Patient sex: F
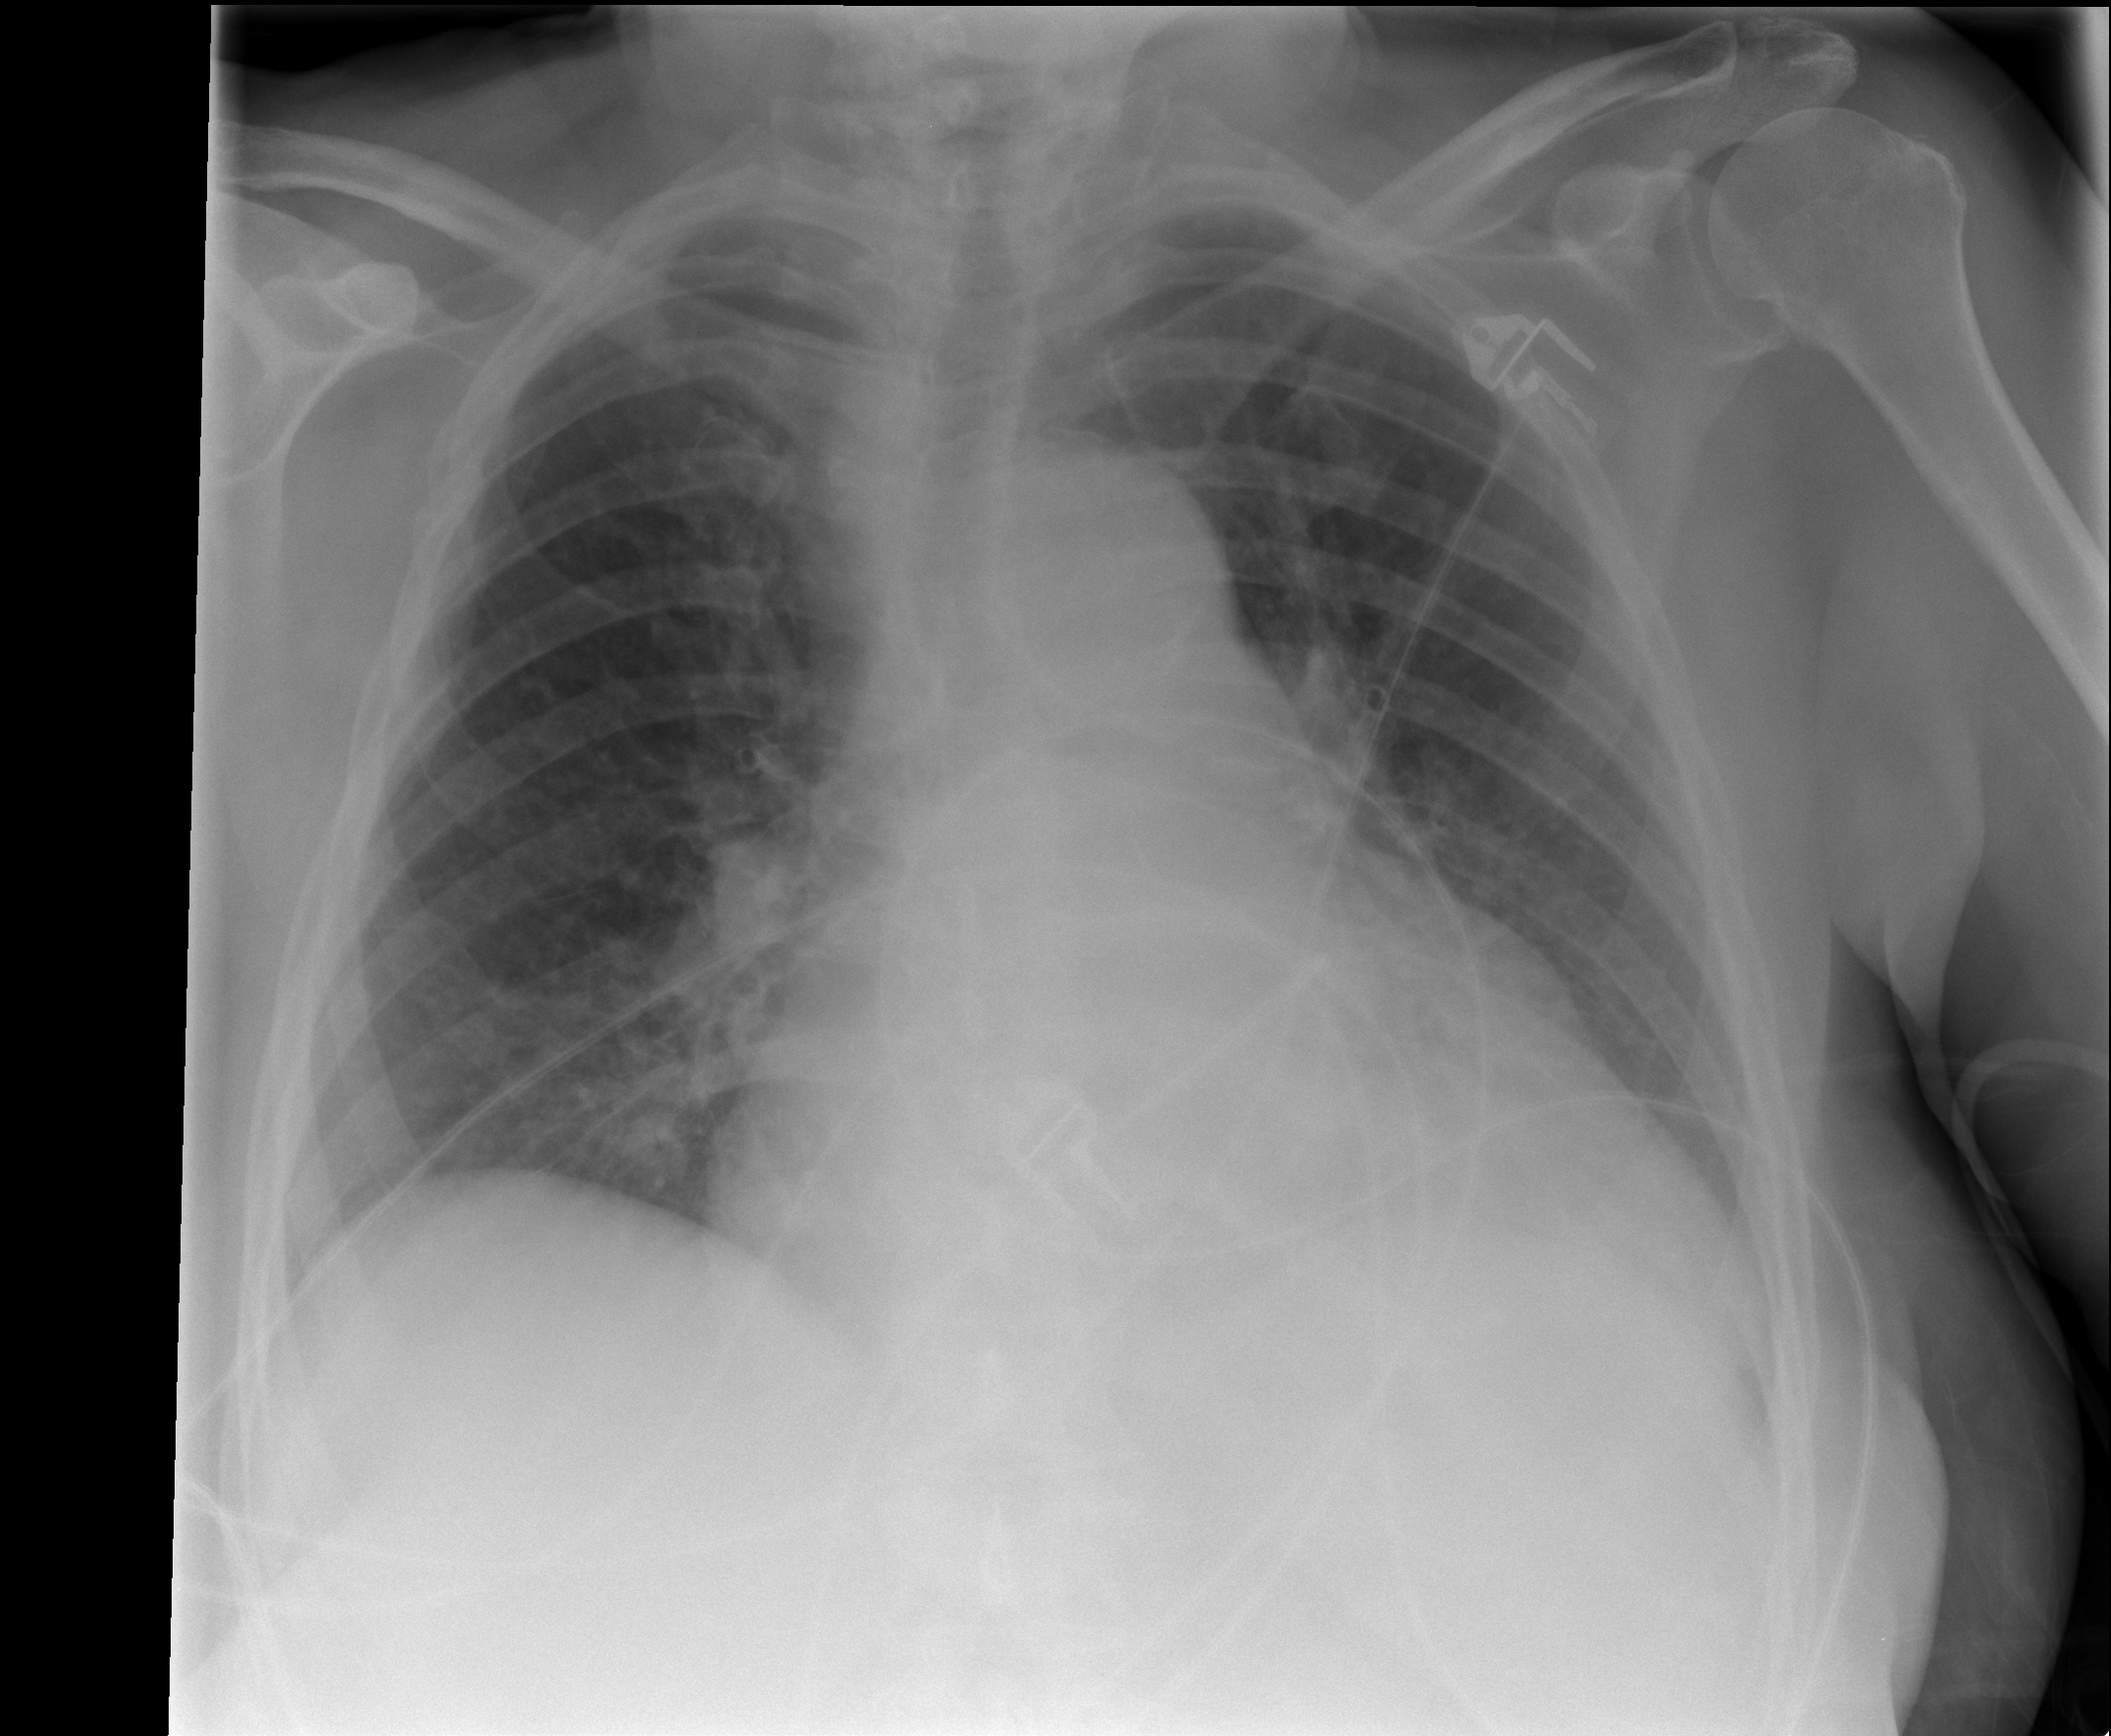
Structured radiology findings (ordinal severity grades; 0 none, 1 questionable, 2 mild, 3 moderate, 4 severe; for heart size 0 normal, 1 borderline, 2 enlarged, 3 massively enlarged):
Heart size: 2
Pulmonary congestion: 1
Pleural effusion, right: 0
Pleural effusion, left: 1
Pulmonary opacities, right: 0
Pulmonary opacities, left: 0
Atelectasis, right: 2
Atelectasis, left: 2